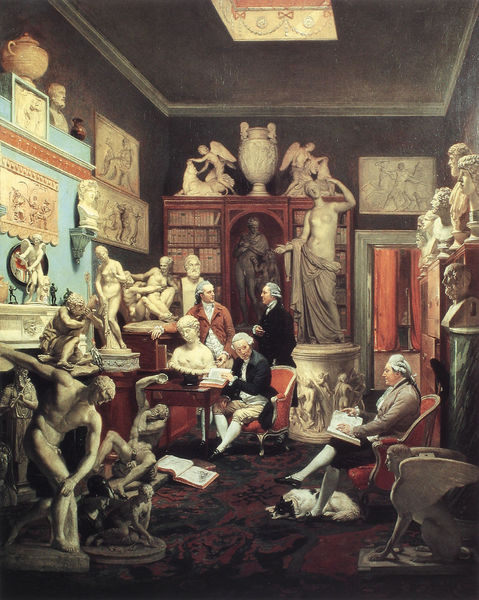
Titel: Die Bibliothek des Charles Towneley
Künstler: Johan Zoffany
Institution: Burnley, Towenley Hall Art Gallery and Museum
Schlagwörter: gemälde, nackt, sitzen, marmor, männer, raum, zimmer, hund, malerei, teppich, stein, gelehrte, realismus, sessel, decke, renaissance, statue, vase, relief, bücher, figuren, plastik, antike, skulpturen, statuen, griechen, griechisch, sammlung, kabinett, büsten, perücken, klassik, antikensammlung, sphinx, friese, oberlicht, neuzeit, vernus, diskuswerfer, lastik